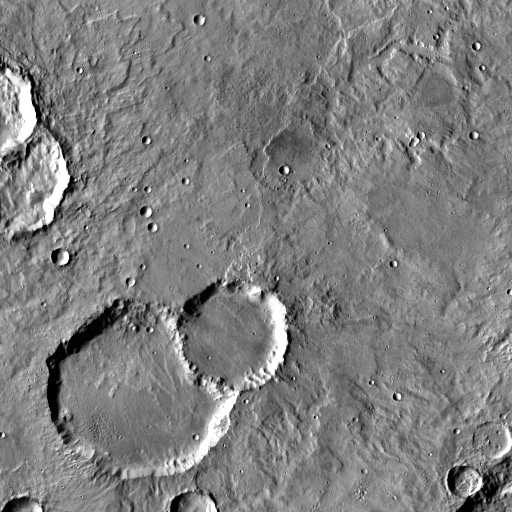
Crater classes present: Background, Other, Layered, Secondary